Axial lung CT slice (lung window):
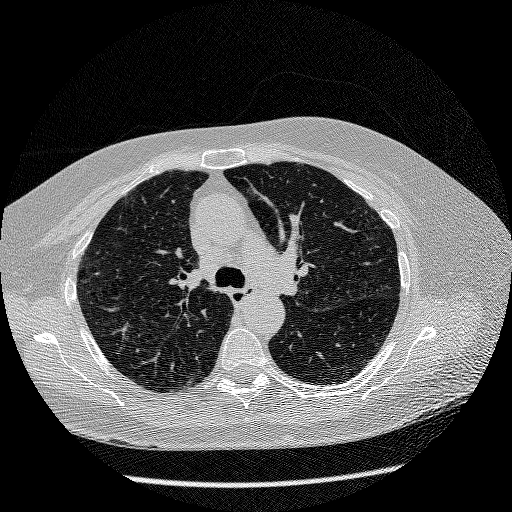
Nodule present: no